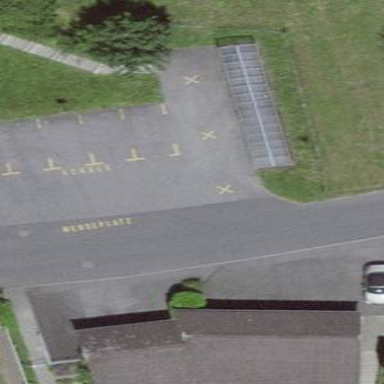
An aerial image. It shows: Pedestrian road.